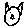
Label: cat